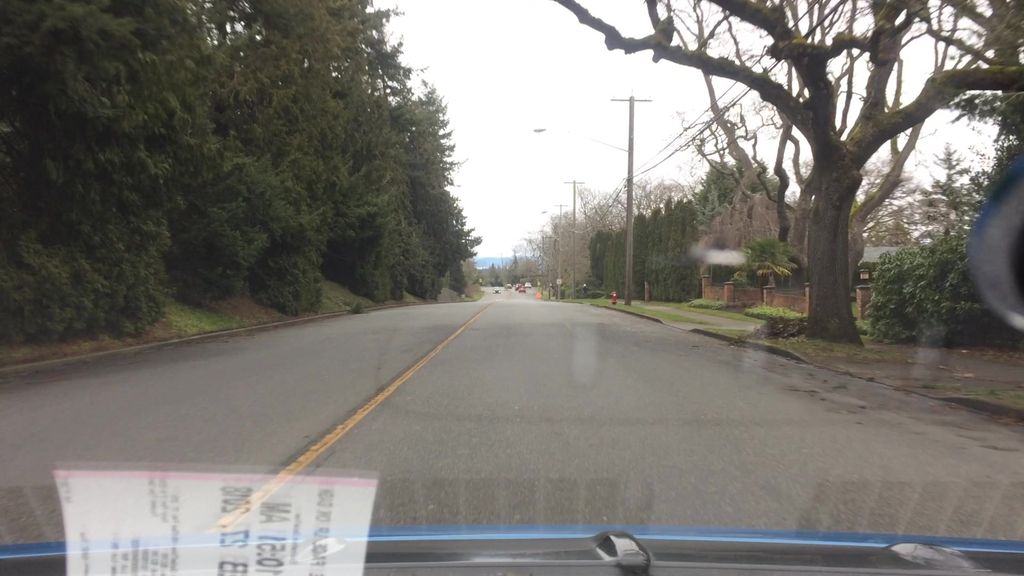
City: victoria